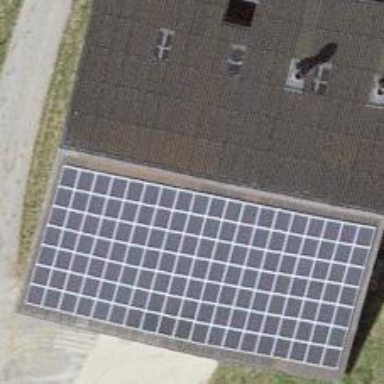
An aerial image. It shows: Solar photovoltaic panel generator.